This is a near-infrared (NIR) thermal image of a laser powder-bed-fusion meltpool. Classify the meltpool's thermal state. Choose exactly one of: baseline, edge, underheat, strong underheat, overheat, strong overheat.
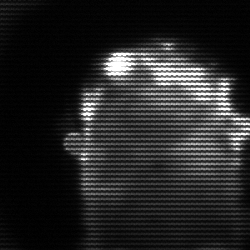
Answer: baseline